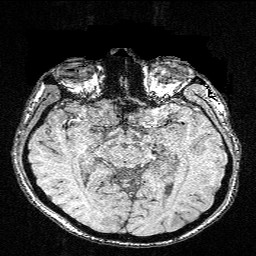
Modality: FLASH
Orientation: coronal
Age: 23
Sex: male